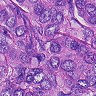
Metastatic tissue present: yes